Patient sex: M
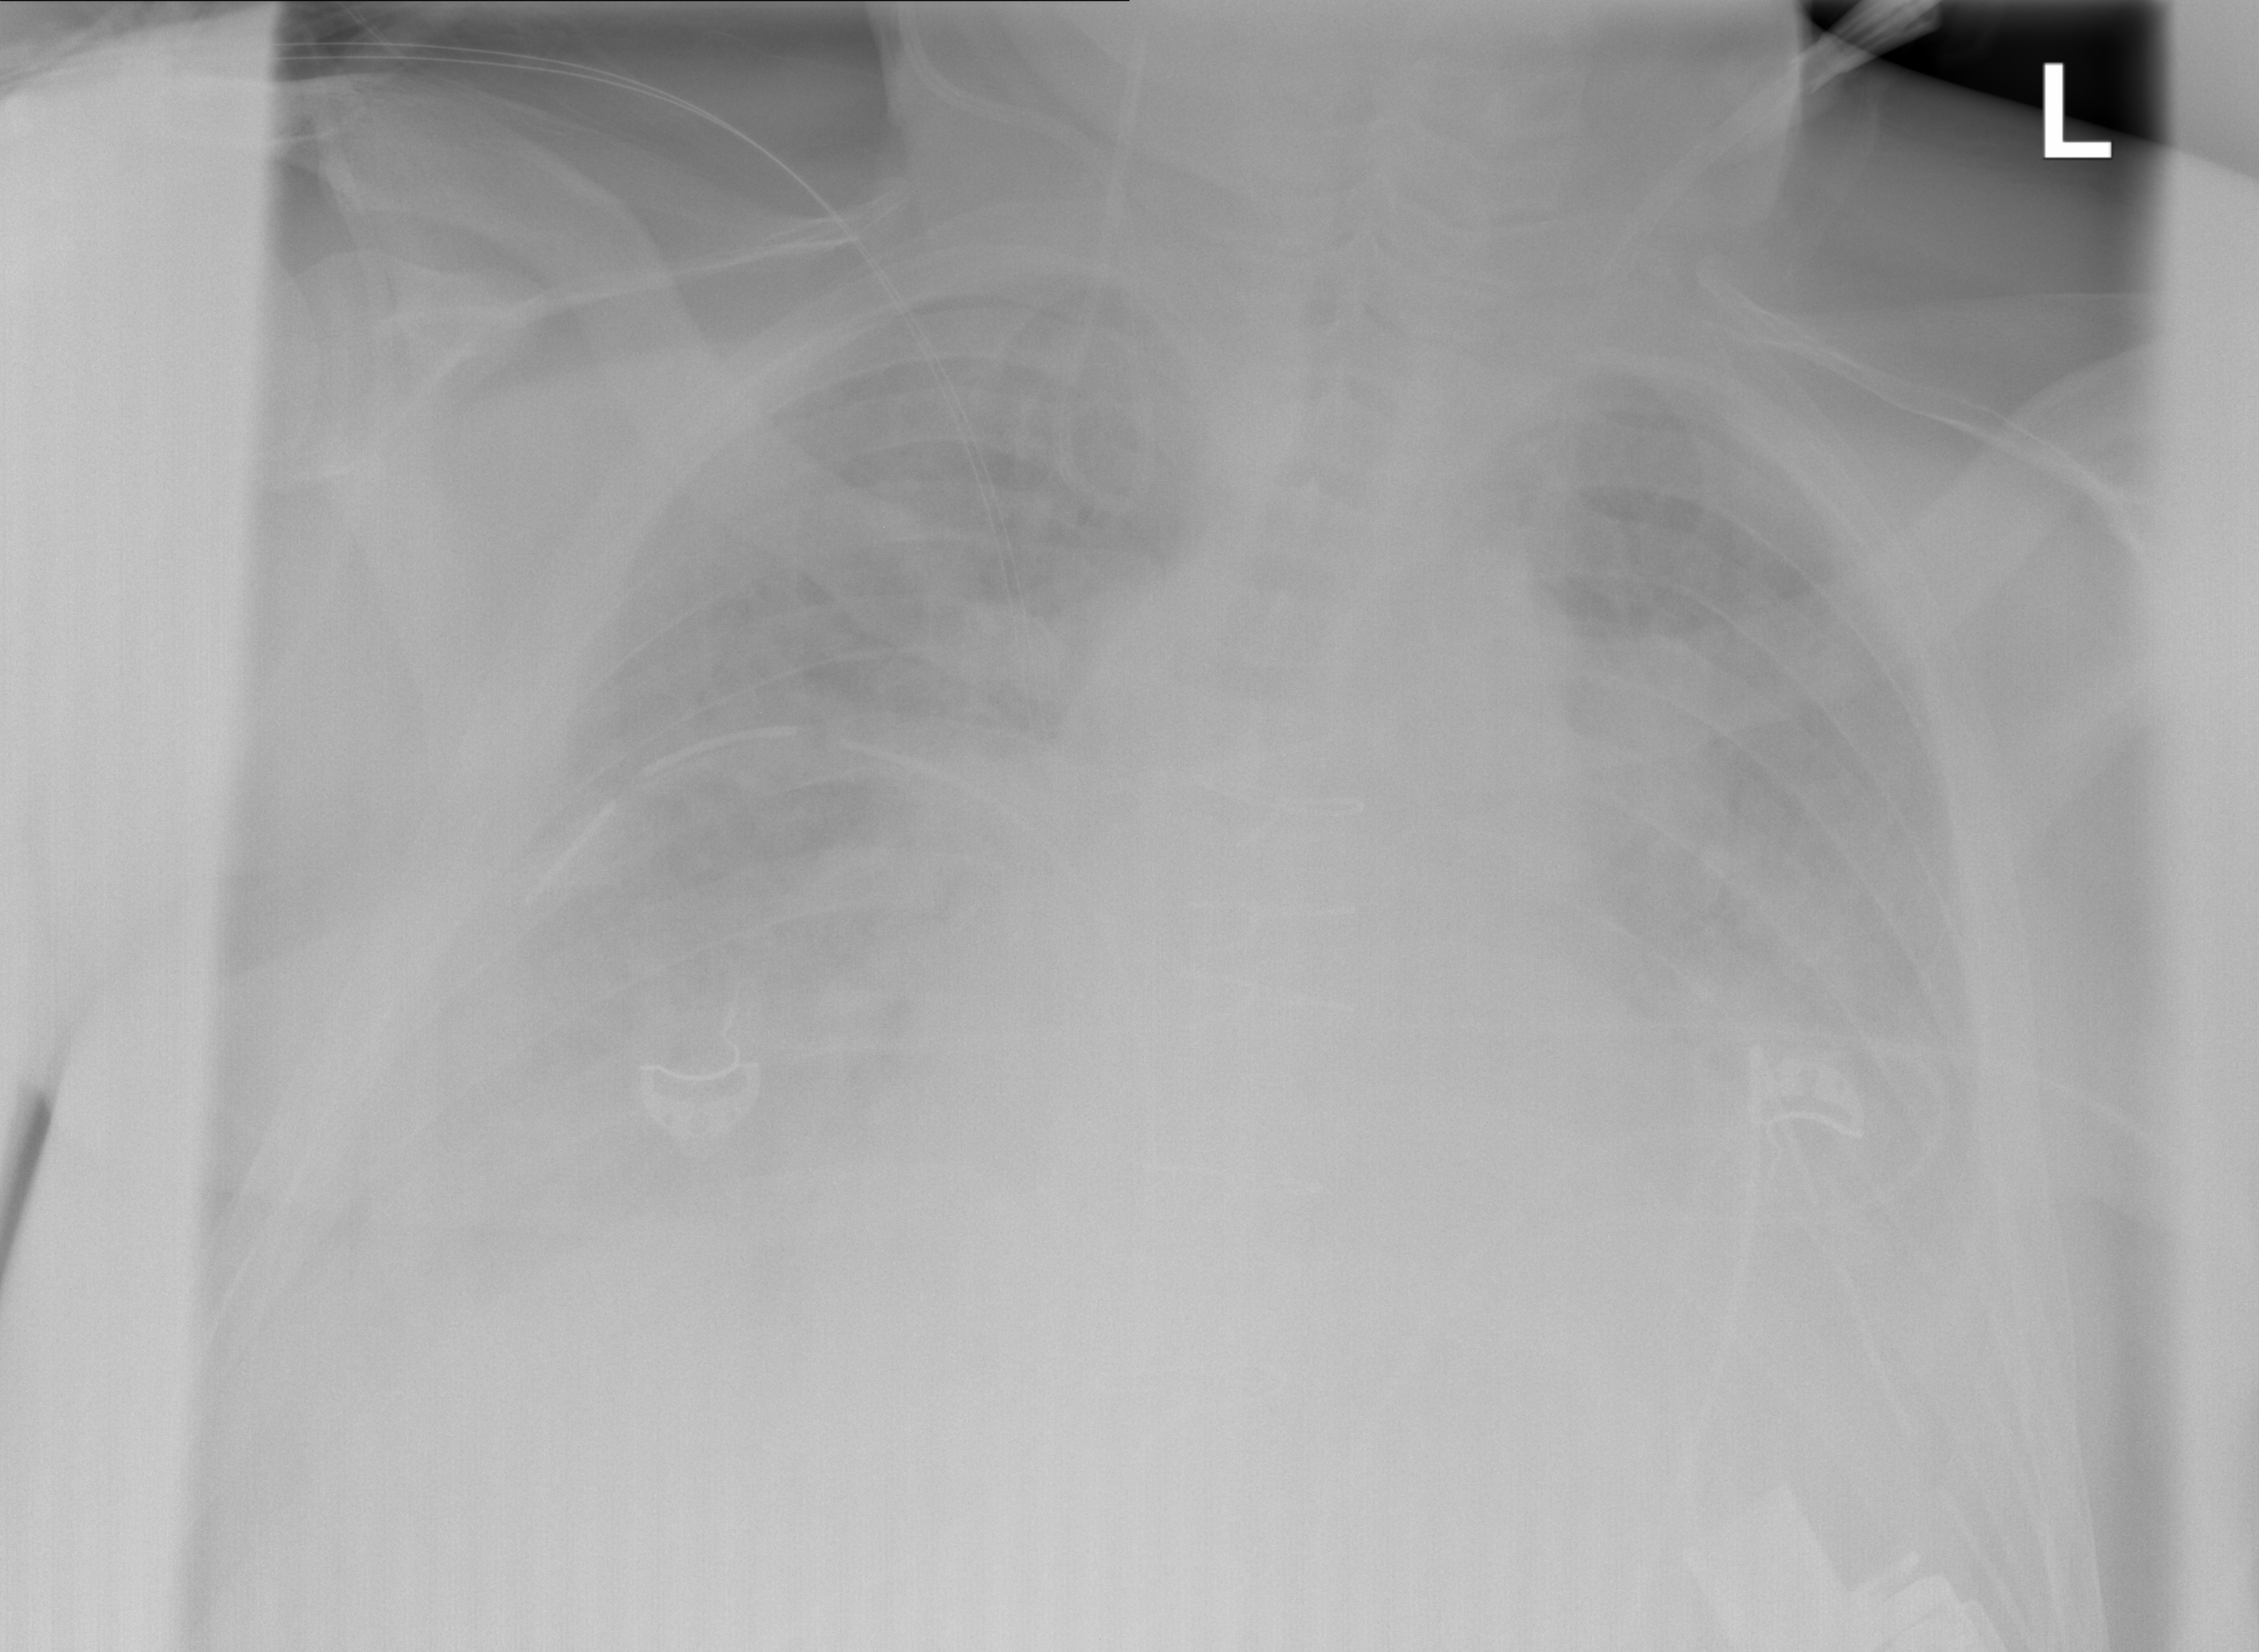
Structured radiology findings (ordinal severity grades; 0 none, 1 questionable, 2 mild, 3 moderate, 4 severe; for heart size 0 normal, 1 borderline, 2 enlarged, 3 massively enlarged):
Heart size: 2
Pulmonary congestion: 4
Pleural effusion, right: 3
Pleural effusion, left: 3
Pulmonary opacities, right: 3
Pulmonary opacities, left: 3
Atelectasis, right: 2
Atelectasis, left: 2